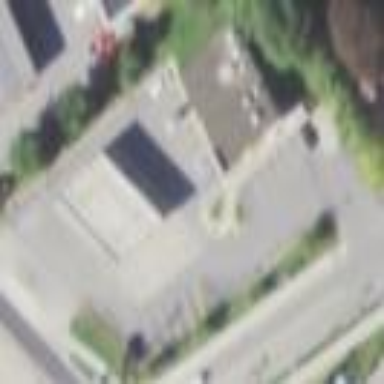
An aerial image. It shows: Fuel station.